Aerial crown-view tile of a tropical tree (Barro Colorado Island, Panama), acquired 20240918:
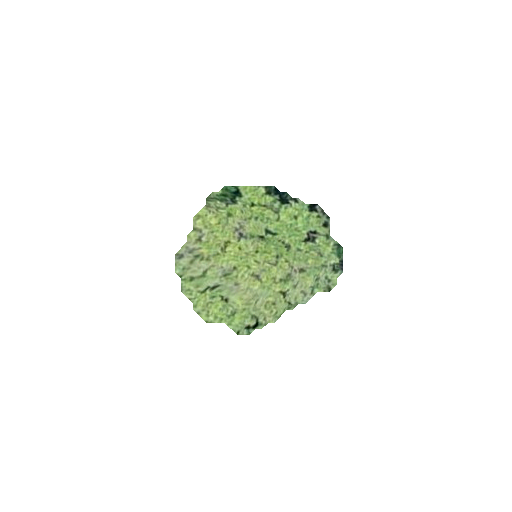
Species: Alseis blackiana
GBIF accepted scientific name: Alseis blackiana
Crown area: 27.564 m²